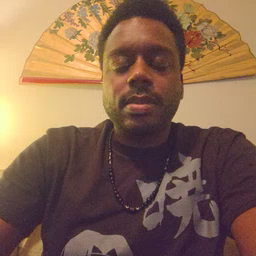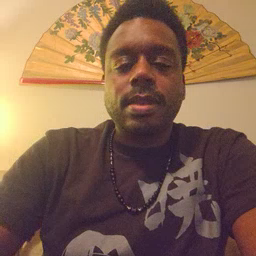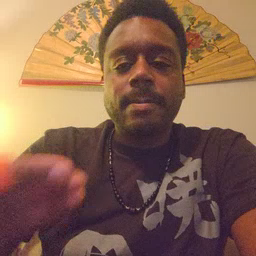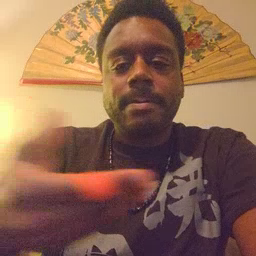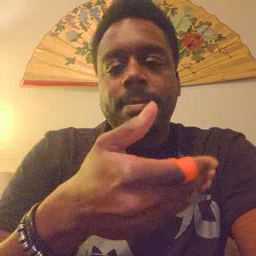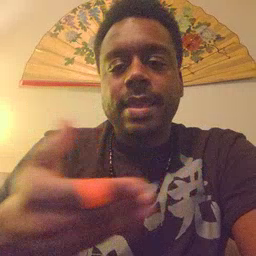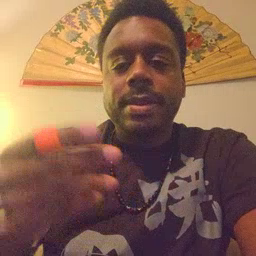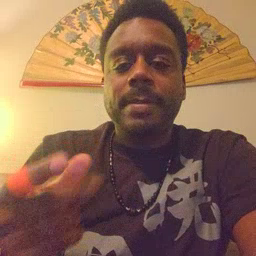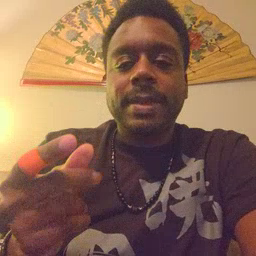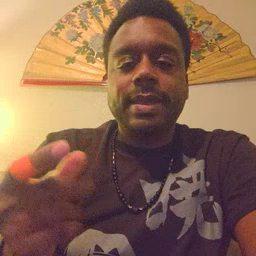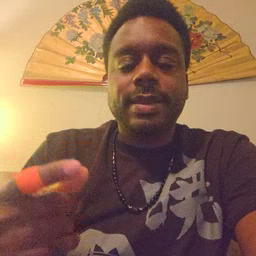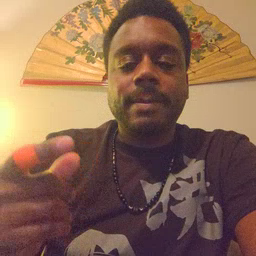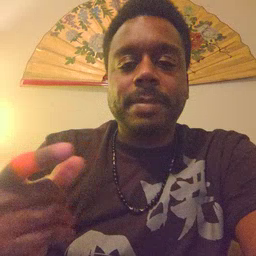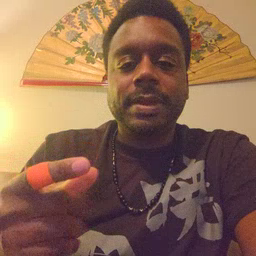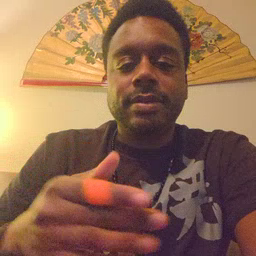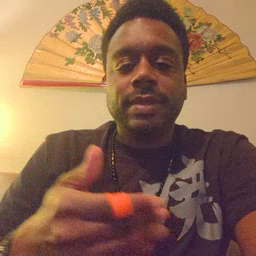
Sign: puppy